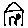
Label: house